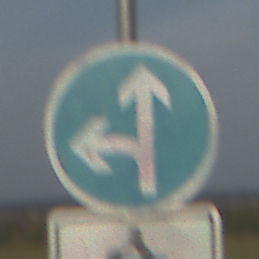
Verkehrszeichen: VorgeschriebeneFahrtrichtungGeradeausOderLinks
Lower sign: EinspurigeFahrzeugeFrei3
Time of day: SunriseSunset
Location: Outdoor (Nature)
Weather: PartlyCloudy
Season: NotSpecified
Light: Natural